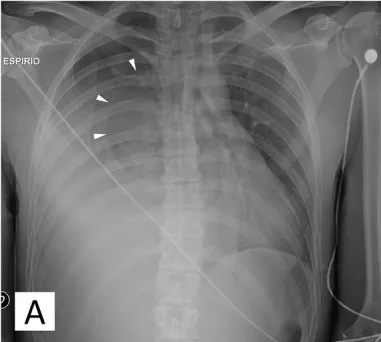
Chest X-Ray and Ultrasound. On the left picture (a), the supinous chest-X ray in expirium shows a right pneumothorax, suggested by the radiolucency of the apex and the collapsed the lung parenchyma (arrowheads pointing the visceral pleural line), while the radiopacity at right lung base shows the presence of pleural effusion. As a consequence, a slight controlateral mediastinal shift is present.
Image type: radiology (x_ray)